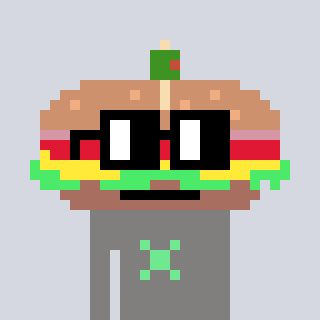
a pixel art character with square black glasses, a sandwich-shaped head and a bluegrey-colored body on a cool background